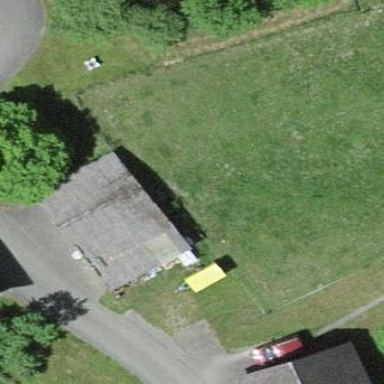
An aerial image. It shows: Garage building.